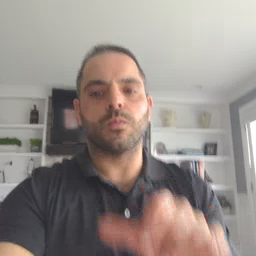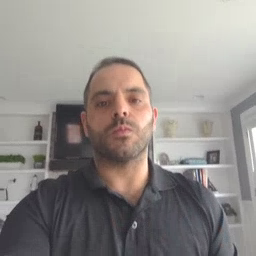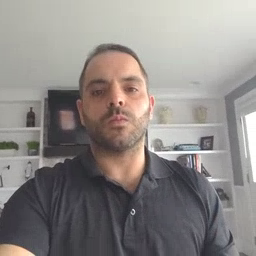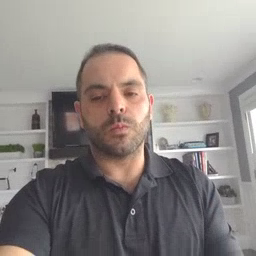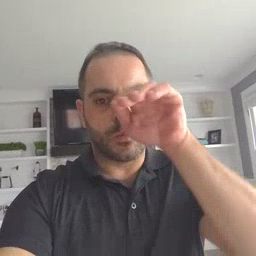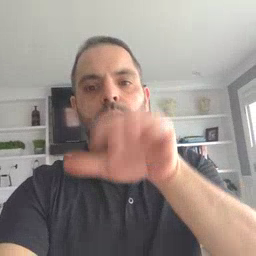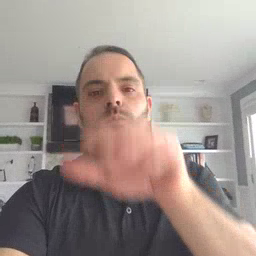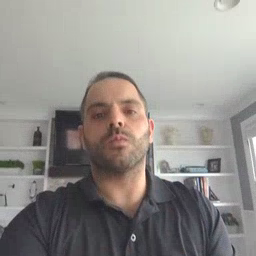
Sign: elephant